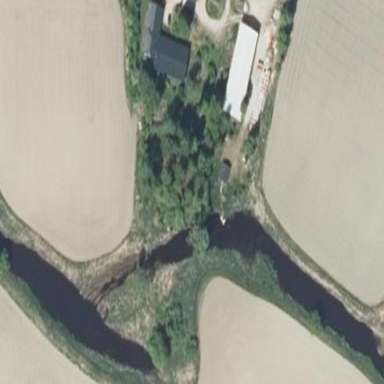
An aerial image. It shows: Farm with farmyard.